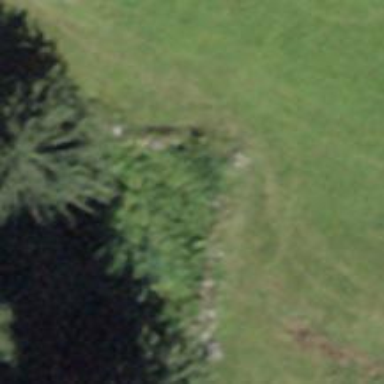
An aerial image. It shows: Dry stone wall barrier.